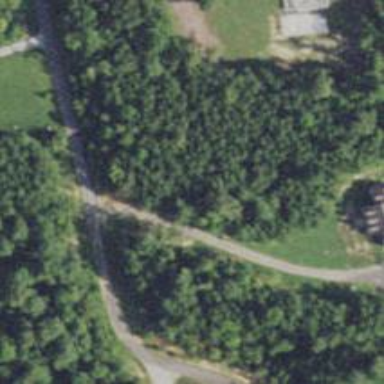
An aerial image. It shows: Driveway leading to service road.